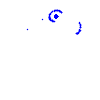
Particle: proton